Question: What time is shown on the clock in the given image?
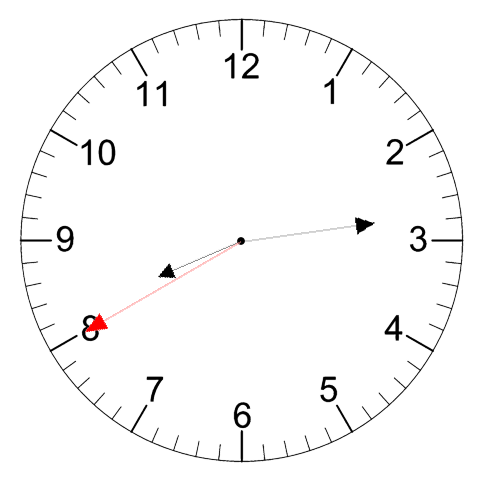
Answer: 08:13:40